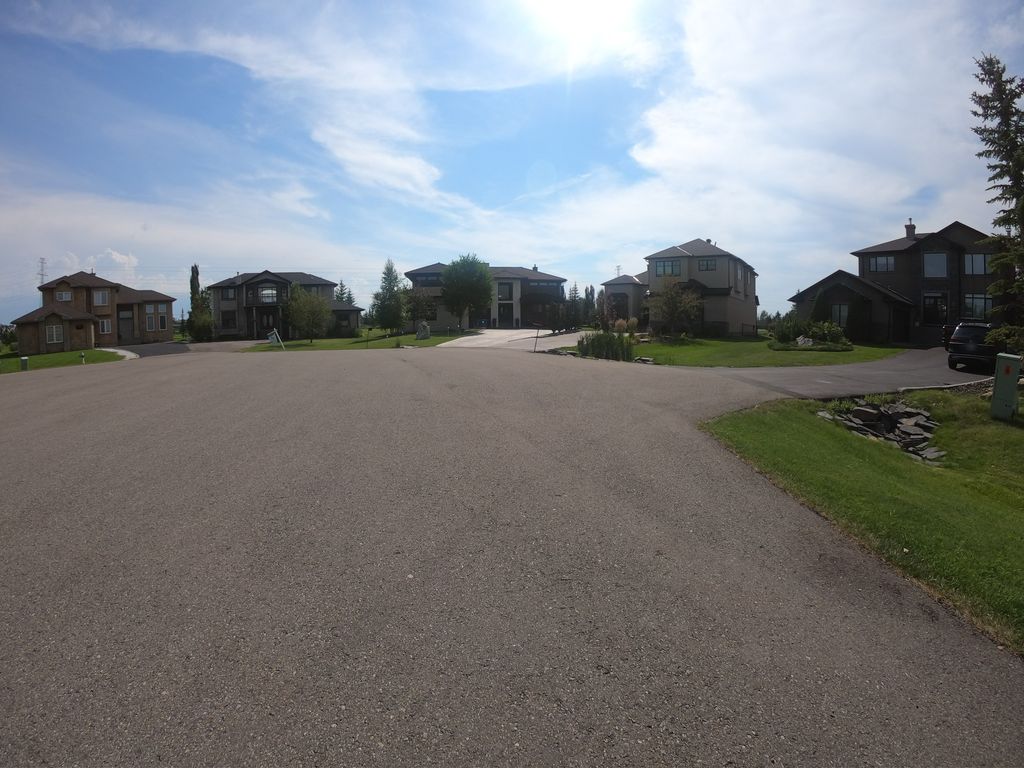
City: calgary